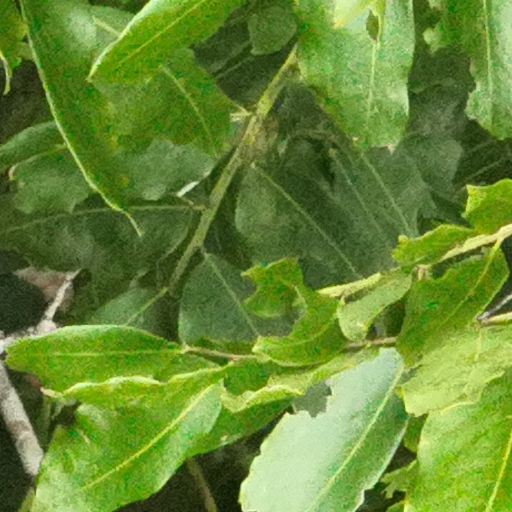
Species: Dipteryx oleifera
GBIF accepted scientific name: Dipteryx oleifera
Crown area (m\u00b2): 350.191